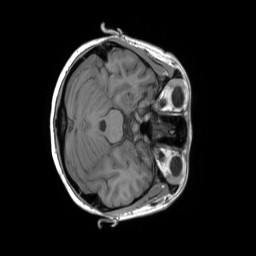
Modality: T1w
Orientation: axial
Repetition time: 2 s
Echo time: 0.00252 s